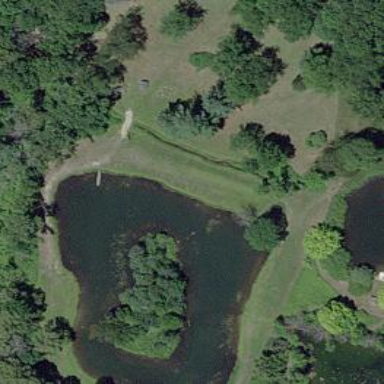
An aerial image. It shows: Pond surrounded by natural water.